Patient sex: M
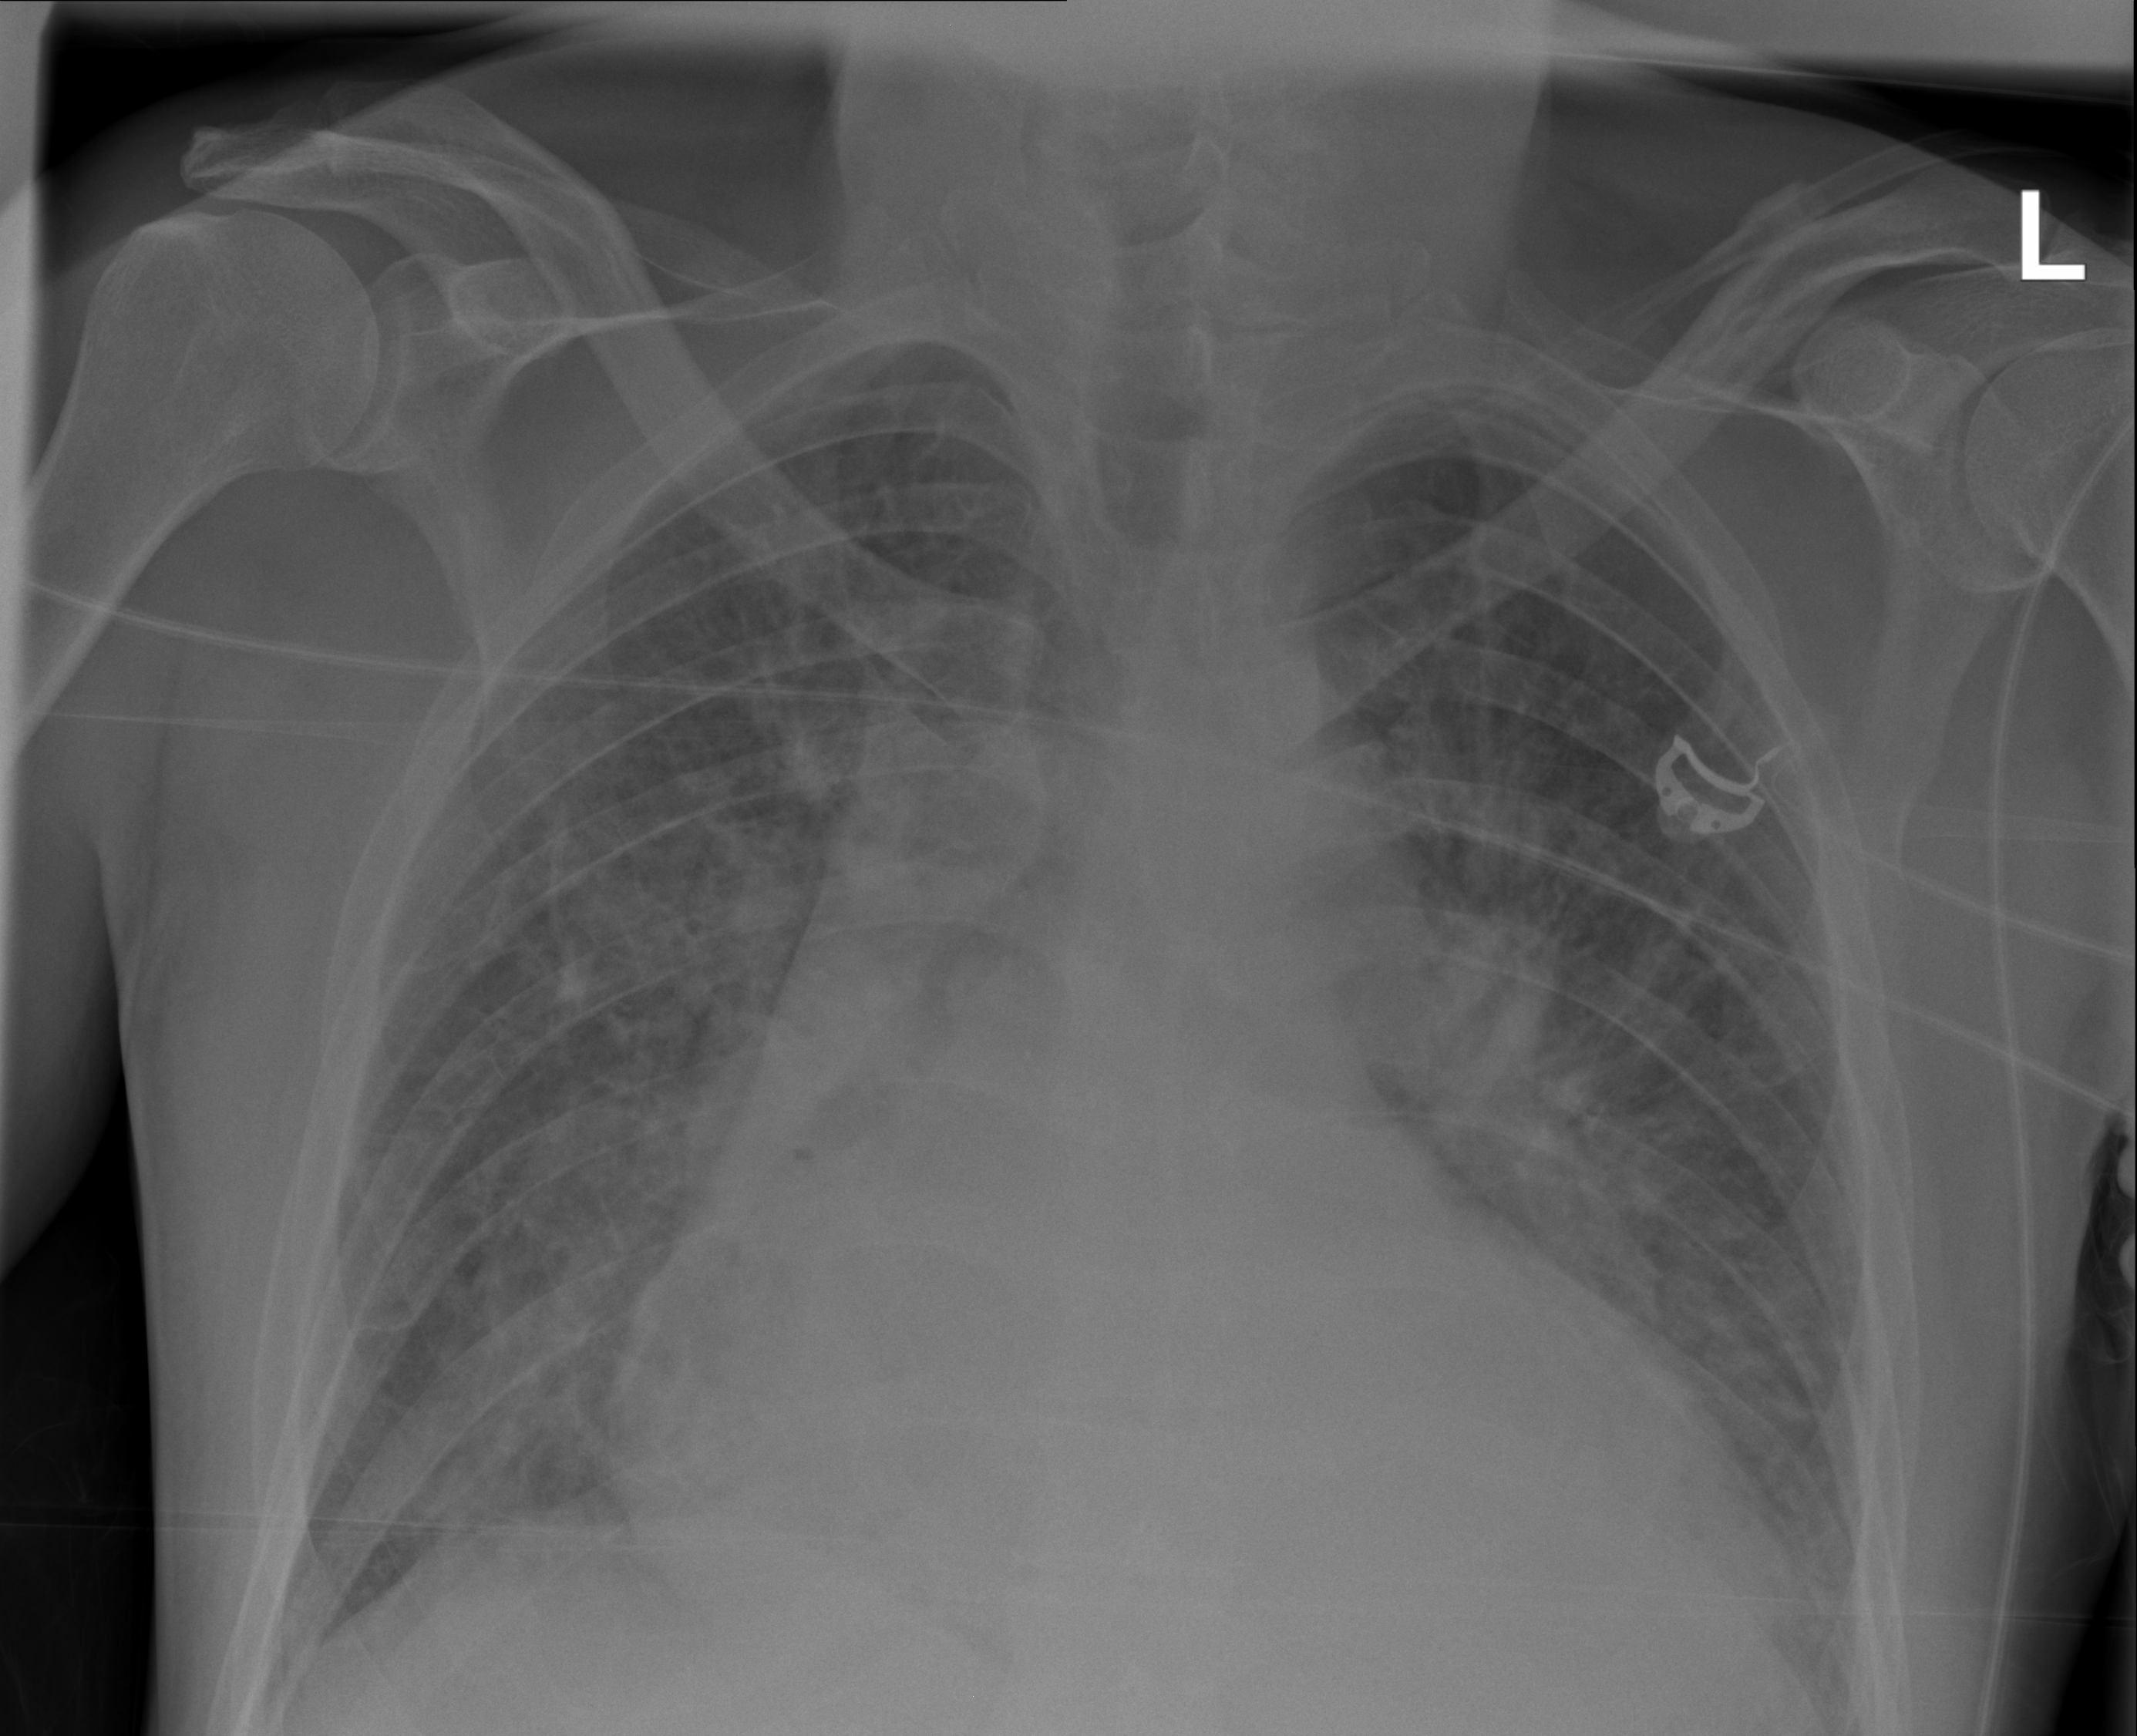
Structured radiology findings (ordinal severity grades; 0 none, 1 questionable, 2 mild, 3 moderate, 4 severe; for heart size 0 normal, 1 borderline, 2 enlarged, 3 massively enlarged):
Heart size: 2
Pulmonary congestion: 2
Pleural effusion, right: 0
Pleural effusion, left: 2
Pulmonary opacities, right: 2
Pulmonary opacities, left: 2
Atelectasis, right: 2
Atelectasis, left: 2